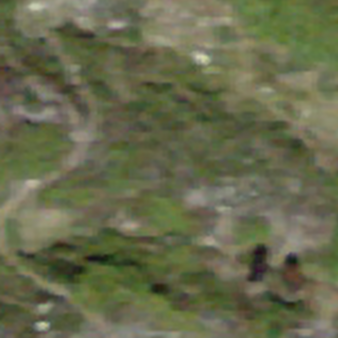
Label: other